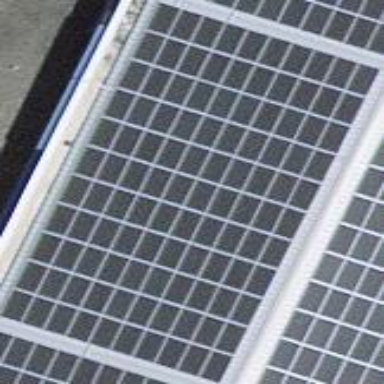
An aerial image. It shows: Solar power generator with photovoltaic panels.